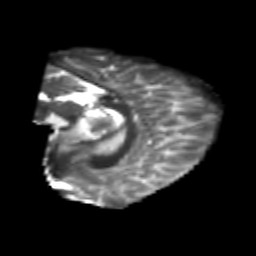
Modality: T2w
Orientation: sagittal
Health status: healthy
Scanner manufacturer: philips
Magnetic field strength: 3 T
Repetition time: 6.964 s
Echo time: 0.092 s